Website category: restaurant
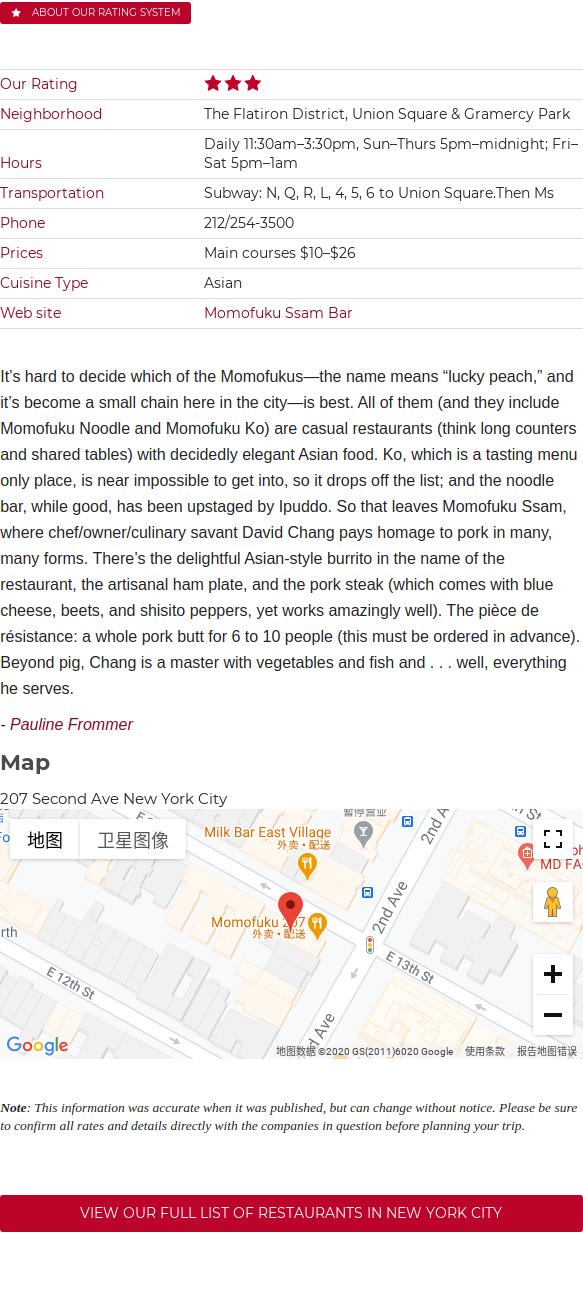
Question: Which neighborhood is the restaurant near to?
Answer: The Flatiron District, Union Square & Gramercy Park

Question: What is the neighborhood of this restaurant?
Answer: The Flatiron District, Union Square & Gramercy Park

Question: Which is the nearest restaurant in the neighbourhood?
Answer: The Flatiron District, Union Square & Gramercy Park

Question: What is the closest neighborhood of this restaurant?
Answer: The Flatiron District, Union Square & Gramercy Park

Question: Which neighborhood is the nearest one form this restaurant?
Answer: The Flatiron District, Union Square & Gramercy Park

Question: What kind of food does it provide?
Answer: Asian

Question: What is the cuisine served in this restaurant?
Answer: Asian

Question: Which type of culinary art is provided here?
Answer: Asian

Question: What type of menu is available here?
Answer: Asian

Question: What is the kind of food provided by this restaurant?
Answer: Asian

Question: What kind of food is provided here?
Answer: Asian

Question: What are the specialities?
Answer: Asian

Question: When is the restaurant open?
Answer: Daily 11:30am3:30pm, SunThurs 5pmmidnight; FriSat 5pm1am

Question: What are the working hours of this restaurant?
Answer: Daily 11:30am3:30pm, SunThurs 5pmmidnight; FriSat 5pm1am

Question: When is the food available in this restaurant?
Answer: Daily 11:30am3:30pm, SunThurs 5pmmidnight; FriSat 5pm1am

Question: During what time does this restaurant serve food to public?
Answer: Daily 11:30am3:30pm, SunThurs 5pmmidnight; FriSat 5pm1am

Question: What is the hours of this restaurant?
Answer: Daily 11:30am3:30pm, SunThurs 5pmmidnight; FriSat 5pm1am

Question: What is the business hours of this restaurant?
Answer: Daily 11:30am3:30pm, SunThurs 5pmmidnight; FriSat 5pm1am

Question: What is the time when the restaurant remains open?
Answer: Daily 11:30am3:30pm, SunThurs 5pmmidnight; FriSat 5pm1am

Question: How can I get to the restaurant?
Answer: Subway: N, Q, R, L, 4, 5, 6 to Union Square.Then Ms

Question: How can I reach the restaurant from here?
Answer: Subway: N, Q, R, L, 4, 5, 6 to Union Square.Then Ms

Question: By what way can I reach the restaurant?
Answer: Subway: N, Q, R, L, 4, 5, 6 to Union Square.Then Ms

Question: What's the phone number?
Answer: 212/254-3500

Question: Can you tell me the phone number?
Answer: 212/254-3500

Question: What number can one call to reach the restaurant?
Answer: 212/254-3500

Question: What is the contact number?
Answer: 212/254-3500

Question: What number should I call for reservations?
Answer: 212/254-3500

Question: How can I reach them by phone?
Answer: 212/254-3500

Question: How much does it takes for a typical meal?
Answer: Main courses $10$26

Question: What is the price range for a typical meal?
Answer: Main courses $10$26

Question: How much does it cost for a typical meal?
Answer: Main courses $10$26

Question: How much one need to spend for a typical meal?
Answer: Main courses $10$26

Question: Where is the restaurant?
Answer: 207 Second Ave New York City

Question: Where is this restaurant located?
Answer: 207 Second Ave New York City

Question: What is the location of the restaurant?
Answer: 207 Second Ave New York City

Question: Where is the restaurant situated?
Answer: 207 Second Ave New York City

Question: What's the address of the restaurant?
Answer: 207 Second Ave New York City

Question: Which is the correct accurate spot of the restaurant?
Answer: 207 Second Ave New York City

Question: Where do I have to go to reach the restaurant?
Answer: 207 Second Ave New York City